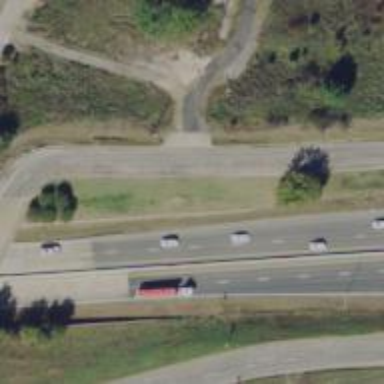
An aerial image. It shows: Trunk highway with expressway features.